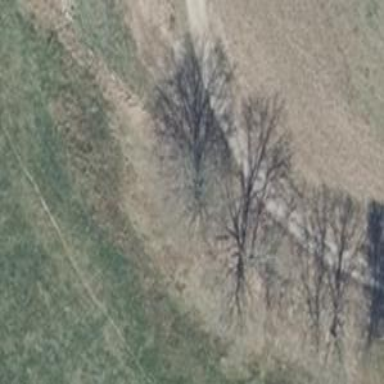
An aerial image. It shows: Sandy track road with grade3 tracktype.